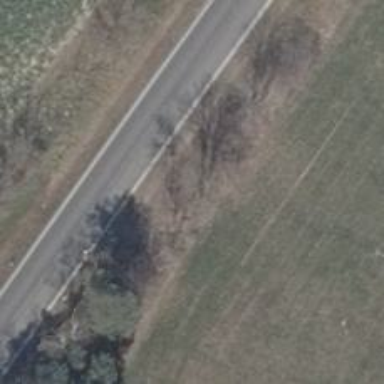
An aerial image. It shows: Avenue of trees.